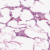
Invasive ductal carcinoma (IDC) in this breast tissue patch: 0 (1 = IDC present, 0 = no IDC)